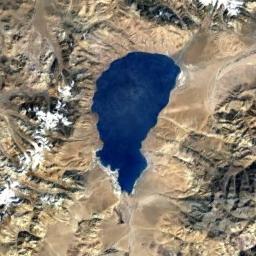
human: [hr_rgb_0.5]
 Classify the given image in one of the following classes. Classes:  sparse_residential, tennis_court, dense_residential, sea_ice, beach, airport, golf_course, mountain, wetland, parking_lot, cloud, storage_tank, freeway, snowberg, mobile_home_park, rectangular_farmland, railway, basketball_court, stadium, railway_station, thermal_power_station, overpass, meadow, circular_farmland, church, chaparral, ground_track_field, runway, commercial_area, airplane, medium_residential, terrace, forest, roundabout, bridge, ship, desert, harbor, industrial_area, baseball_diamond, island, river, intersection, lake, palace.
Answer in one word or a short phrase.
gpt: lake